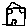
Label: house